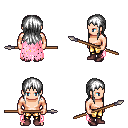
a pixel art fantasy rpg character, male body template, human, light skin, pink tattered cape, gold greaves, white unkempt hairstyle, maroon shoes, spear, four views (front, back, left, right), 2x2 character sprite sheet, small pixel art, hard edges, no anti-aliasing